Field crop: maize
Growth stage: 2
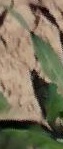
Species: maize